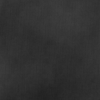
Label: dusty